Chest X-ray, PA view. Patient: 68 years old, sex M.
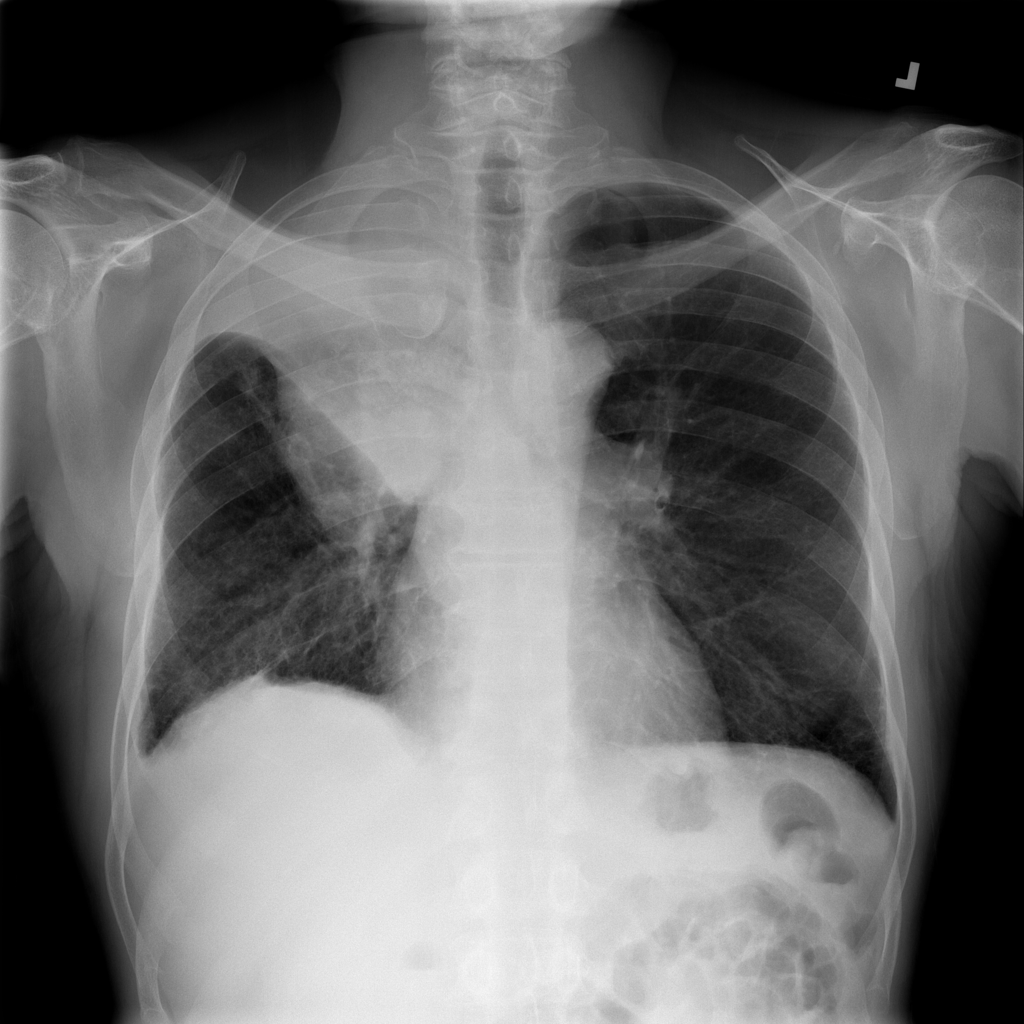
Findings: Atelectasis, Infiltration, Mass